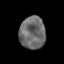
Tissue: prostate
Cell type: Epithelial cells
Senescence score: 0.3372
Nuclear area (px): 826
Mean DAPI intensity: 107.132